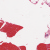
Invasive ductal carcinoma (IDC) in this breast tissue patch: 0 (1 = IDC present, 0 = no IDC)